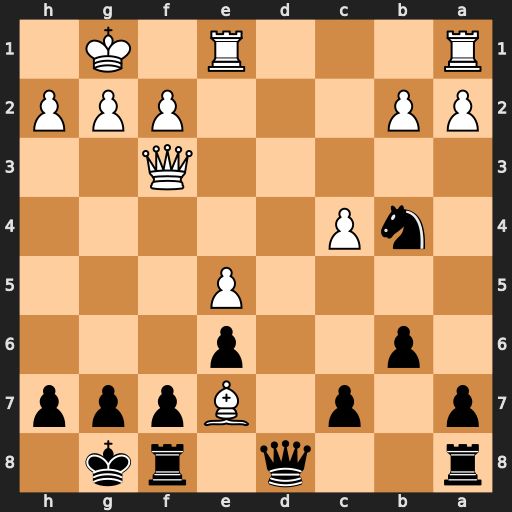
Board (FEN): r2q1rk1/p1p1Bppp/1p2p3/4P3/1nP5/5Q2/PP3PPP/R3R1K1
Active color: b
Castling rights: -
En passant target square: -
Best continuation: Qxe7